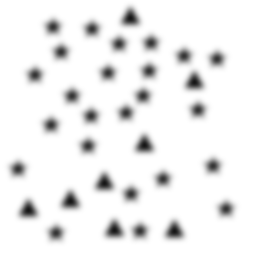
Squares: 0
Triangles: 8
Stars: 24
Total shapes: 32